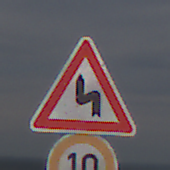
Verkehrszeichen: DoppelkurveZunaechstLinks
Zusatzzeichen unten: Geschwindigkeit10
Umgebung: Outdoor, RoadRail
Tageszeit: Midday
Wetter: PartlyCloudy
Licht: Natural
Jahreszeit: NotSpecified
Kontrast: LowContrast